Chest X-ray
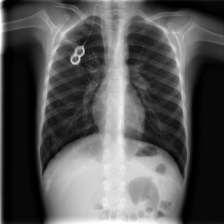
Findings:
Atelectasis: negative
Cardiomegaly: negative
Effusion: negative
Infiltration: negative
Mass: negative
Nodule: negative
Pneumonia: negative
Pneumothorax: negative
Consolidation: negative
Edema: negative
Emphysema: negative
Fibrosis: negative
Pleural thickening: negative
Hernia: negative